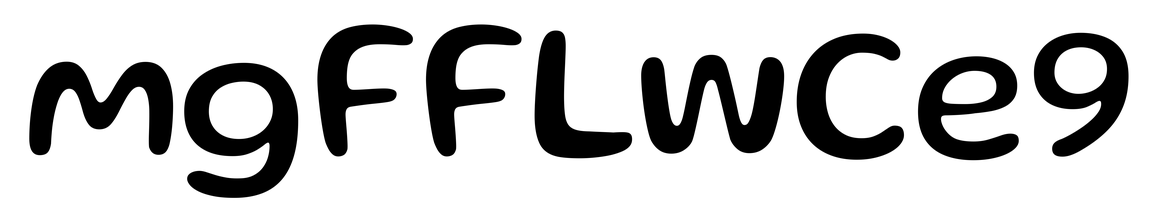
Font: Gluten_Regular